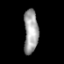
Tissue: prostate
Cell type: B cells
Senescence score: 0.8246
Nuclear area (px): 616
Mean DAPI intensity: 159.761